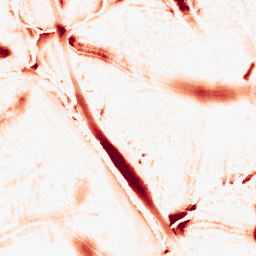
Category: morphological
Decomposition family: morphological
Decomposition parameters: operation: opening
size: 20
Upsampling method: bicubic
Upsampling parameters: scale: 4
Upsampling scale: 4